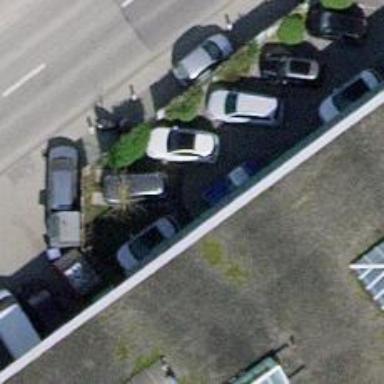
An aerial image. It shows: Asphalt parking aisle along service road.